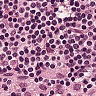
Metastatic tissue present: no